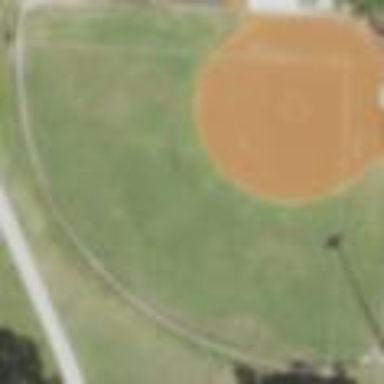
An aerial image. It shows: Baseball pitch for leisure and sports activities.